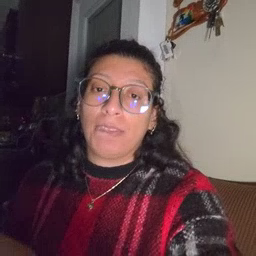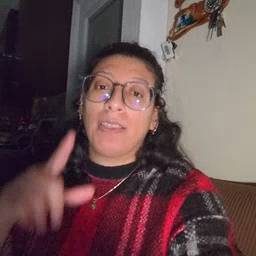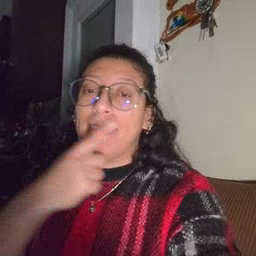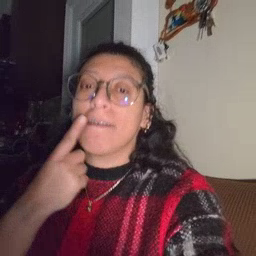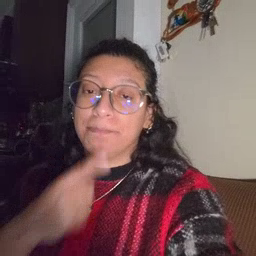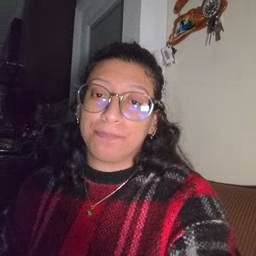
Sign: lips